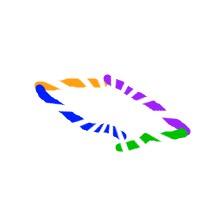
Shape: parallelogram